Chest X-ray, PA view. Patient: 46 years old, sex M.
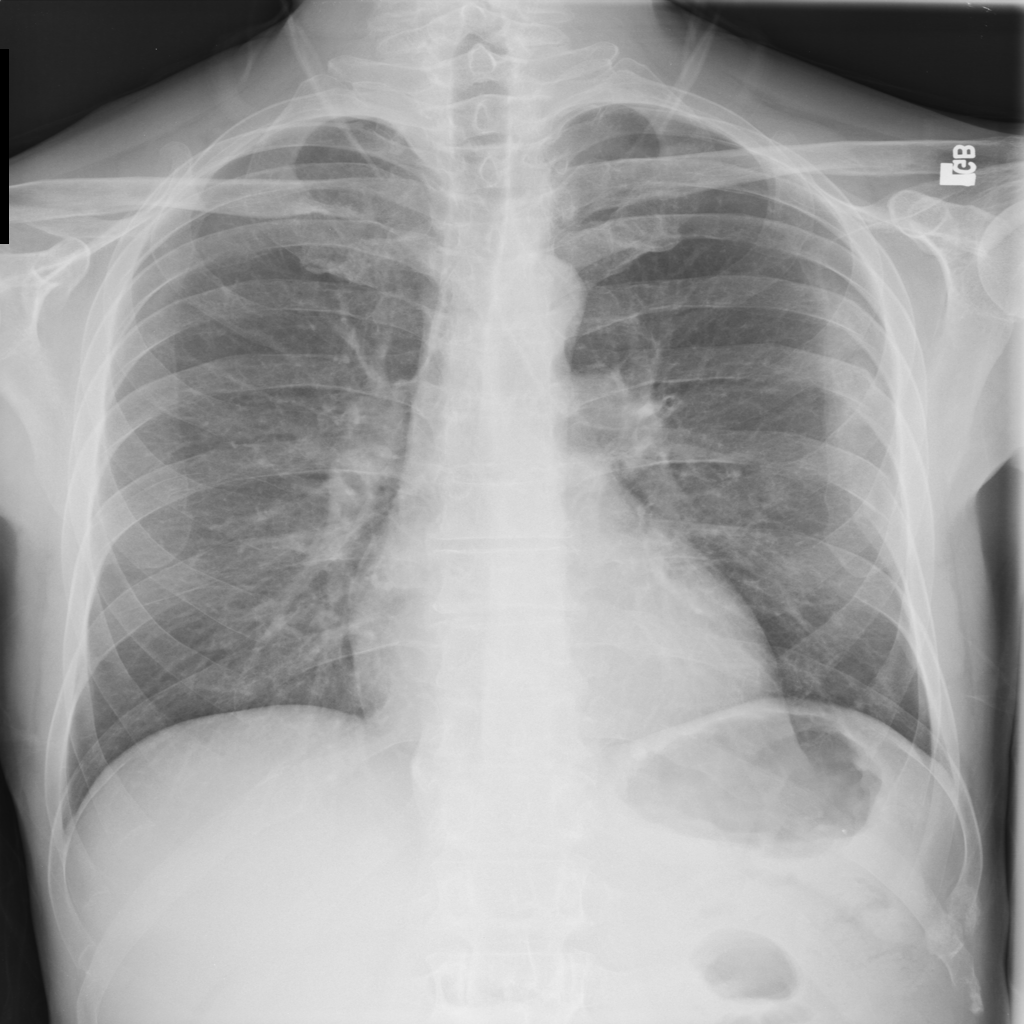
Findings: No Finding